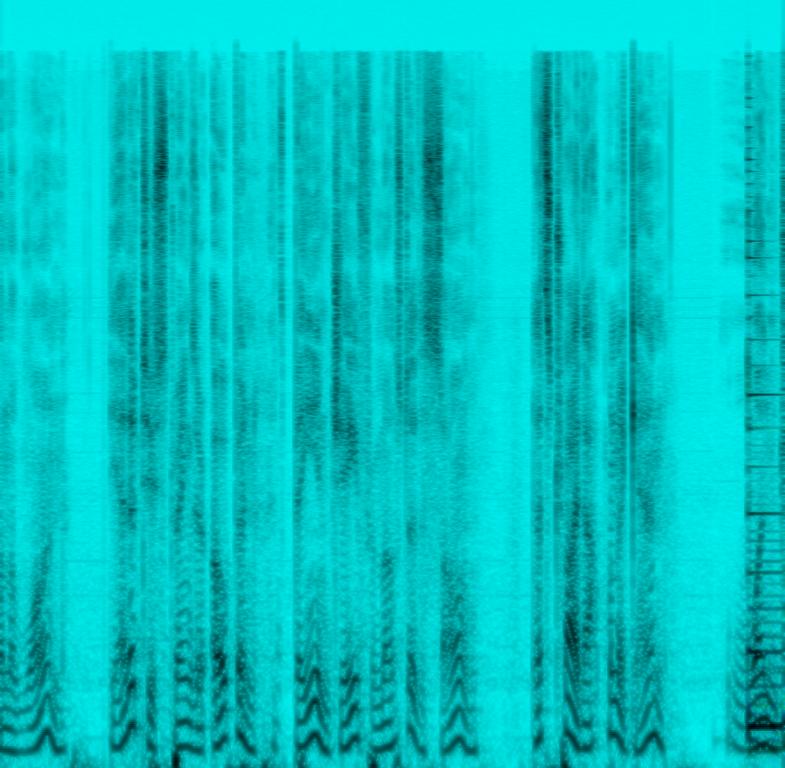
The low quality recording features a guitar tutorial that consists of a flat male vocal talking and counting the rhythm over an arpeggiated acoustic guitar melody. The recording is mono and noisy.